【题型】填空题　【知识点】平面几何　【难度】easy
已知 \(\triangle ABC\) 用斜二测画法画出的直观图是边长为 1 的正三角形 \(\triangle A'B'C'\)（如图），则 \(\triangle ABC\) 中边长与 \(\triangle A'B'C'\) 的边长相等的边上的高为 \underline{\quad\quad}

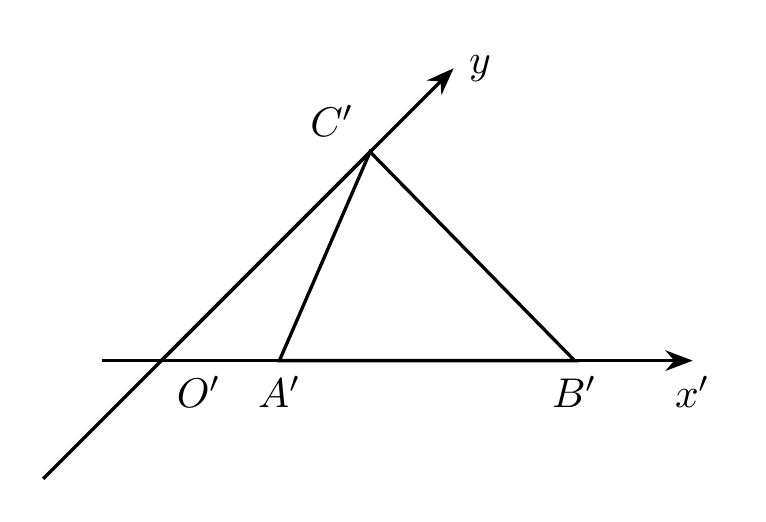
【解答】
\pagestyle{empty}
\noindent
【答案】\(\sqrt{6}\)

【详解】由于 \(\triangle ABC\) 用斜二测画法画出的直观图是边长为 1 的正三角形 \(\triangle A'B'C'\)，

则 \(\triangle ABC\) 中边长与 \(\triangle A'B'C'\) 的边长相等的边为 \(A'B' = AB\)，

在 \(\triangle O'A'C'\) 中 \(A'C' = 1\)，\(\angle A'O'C' = 45^\circ\)，\(\angle C'A'B' = 60^\circ\)，

所以 \(\angle C'A'O' = 120^\circ\)，由正弦定理得：\(\frac{C'O'}{\sin \angle C'A'O'} = \frac{A'C'}{\sin \angle C'O'A'}\)，

所以 \(O'C' = \frac{\frac{\sqrt{3}}{2}}{\frac{\sqrt{2}}{2}} = \frac{\sqrt{6}}{2}\)，所以原图 \(\triangle ABC\) 中 \(AB\) 边上的高为：\(OC = 2 \times \frac{\sqrt{6}}{2} = \sqrt{6}\)，

故答案为：\(\sqrt{6}\).